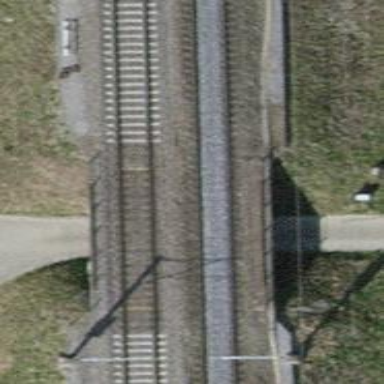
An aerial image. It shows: Single-track railway bridge with electrified contact line.